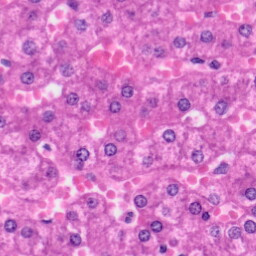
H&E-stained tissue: Liver